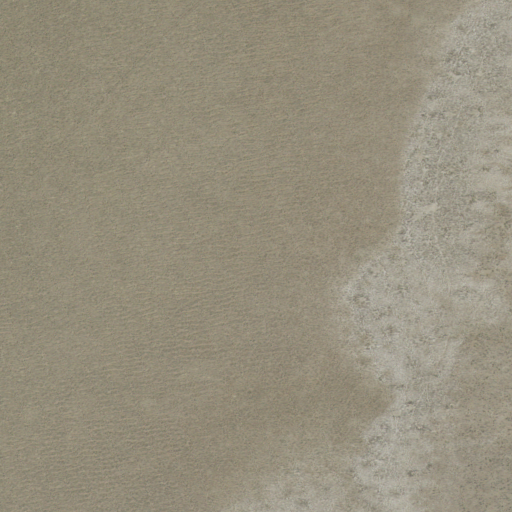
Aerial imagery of plain(s) in Oregon named Mosquito Flat containing shrub and grassland